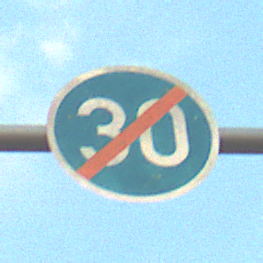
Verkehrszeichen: EndeMindestgeschwindigkeit
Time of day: SunriseSunset
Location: Outdoor (Suburban)
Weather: PartlyCloudy
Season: NotSpecified
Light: Natural